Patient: sex F, age 71
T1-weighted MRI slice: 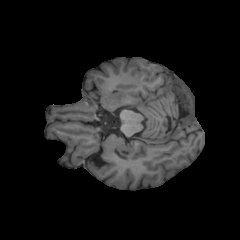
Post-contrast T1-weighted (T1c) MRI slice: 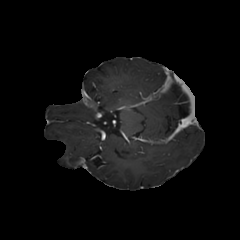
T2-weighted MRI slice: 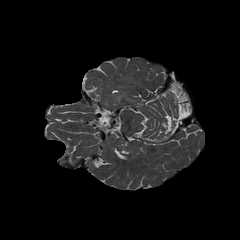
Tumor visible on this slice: yes
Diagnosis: Astrocytoma, IDH-mutant
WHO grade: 2